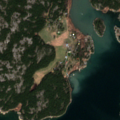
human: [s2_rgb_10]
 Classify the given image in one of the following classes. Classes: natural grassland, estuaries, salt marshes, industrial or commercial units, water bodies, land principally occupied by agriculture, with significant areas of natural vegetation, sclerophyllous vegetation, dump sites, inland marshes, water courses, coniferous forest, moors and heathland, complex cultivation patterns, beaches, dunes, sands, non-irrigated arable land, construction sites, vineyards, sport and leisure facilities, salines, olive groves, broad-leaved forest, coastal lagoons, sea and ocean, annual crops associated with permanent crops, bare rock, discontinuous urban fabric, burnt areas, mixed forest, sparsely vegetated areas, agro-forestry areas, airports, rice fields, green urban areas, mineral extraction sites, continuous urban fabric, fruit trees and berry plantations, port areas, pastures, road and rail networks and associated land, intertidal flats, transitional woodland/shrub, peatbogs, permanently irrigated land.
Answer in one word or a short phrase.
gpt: coniferous forest, sea and ocean